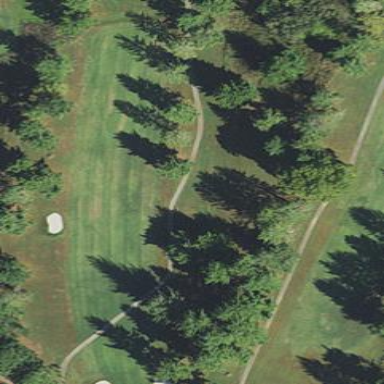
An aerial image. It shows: Golf fairway surrounded by grass.